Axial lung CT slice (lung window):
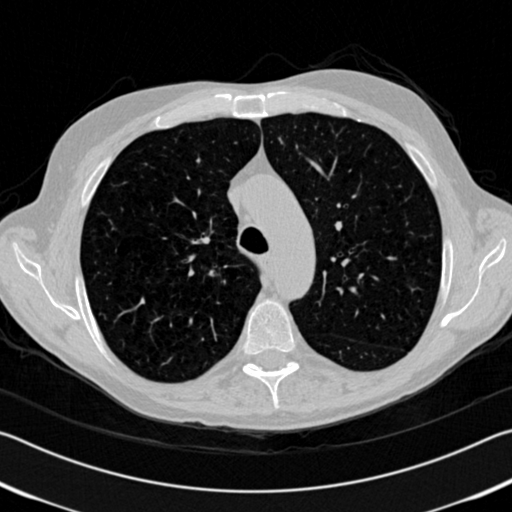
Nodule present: no